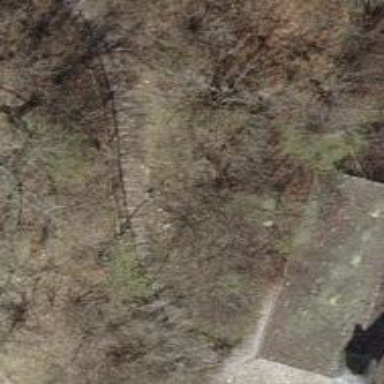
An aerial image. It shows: Road with steps.